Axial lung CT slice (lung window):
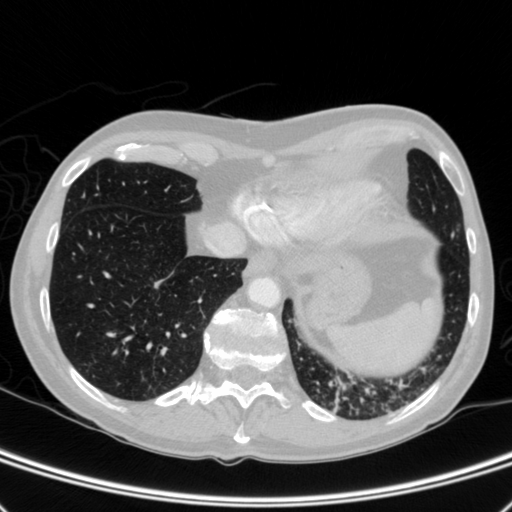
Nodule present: yes
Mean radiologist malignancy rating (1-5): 2.667